Question: I have tried other's R codes from this websites for similar questions, but none of them worked out, so I am confused.
I am basically trying to replace all NA values in the 6th column called"Item4" in the dataset called "my_data1".

And those R codes that I have tried so far:
'b$a[is.na(b$a)] <- 1'
'with(b, replace(a, is.na(a), 1))'
'''
'df[,3:5][is.na(df[,3:5])] <-0'
df <- na_if(df, 'foo')
x[c("a", "b")][is.na(x[c("a", "b")])] <- 0
tidyr::replace_na(x, list(a=0, b=0))#
'''
However, none of them work out in my dataset. those NA values simply do not be replaced by codes.
I will be really appreciated if someone could help me with this problem.
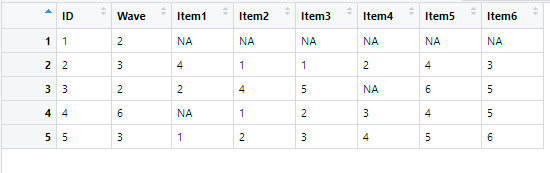
Answer: This should work: - replaces all rows in that column that equal NA. If it doesn't knowing the class of your variables would help troubleshoot. sapply( my_data1 , class )
'''
my_data1[ is.na( my_data1$Item4) , "Item4" ] <- 1
'''
Are the values appearing as NA in your screenshot, actually characters? Try using dput to share the data - if so you will need:
'''
my_data1[ my_data1$Item4 %in% "NA" , "Item4" ] <- 1
'''